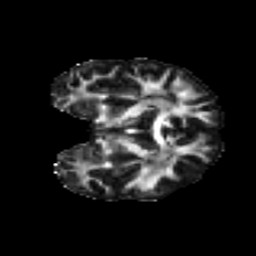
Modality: FA
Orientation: coronal
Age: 26
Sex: female
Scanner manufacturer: ge
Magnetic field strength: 3 T
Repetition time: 7.8 s
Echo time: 0.0606 s